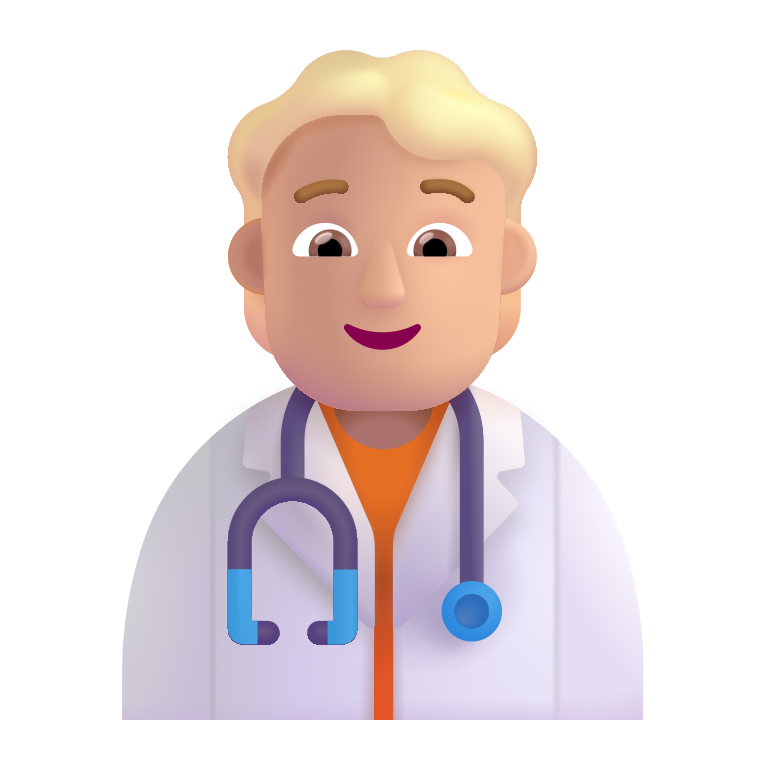
health worker color  light